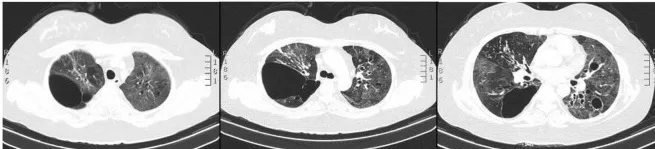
Pulmonary imaging by CT scan. (C) 8 May 2021: diffuse multiple ground glass shadows and scattered striae in both lungs and more cystic lesions than previously observed.
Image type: radiology (ct)